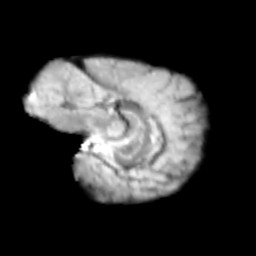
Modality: T2w
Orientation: sagittal
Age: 9
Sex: female
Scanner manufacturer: siemens
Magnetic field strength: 3 T
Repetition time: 3.8 s
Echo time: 0.07 s